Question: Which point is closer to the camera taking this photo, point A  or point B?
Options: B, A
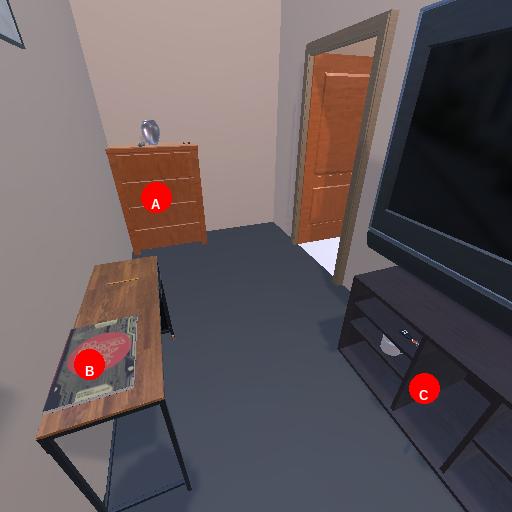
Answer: B